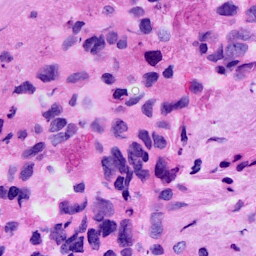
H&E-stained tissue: Breast